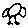
Label: bird